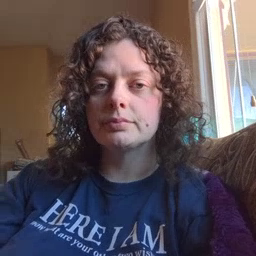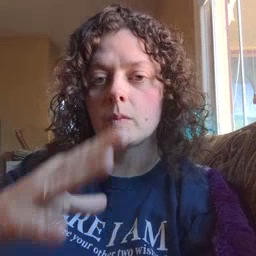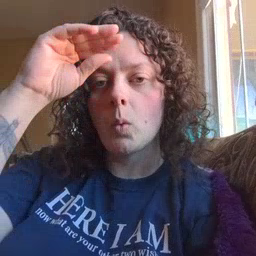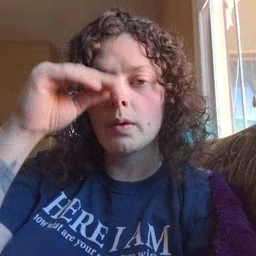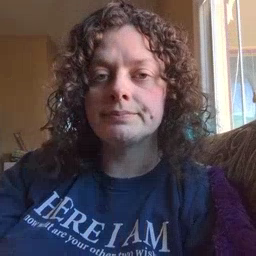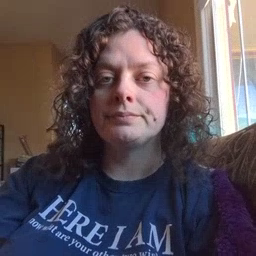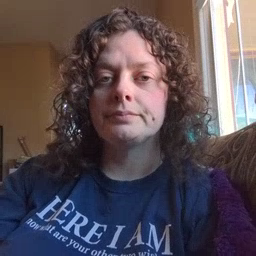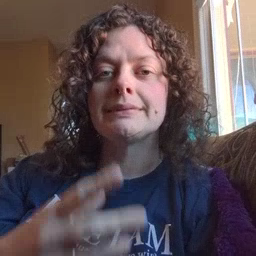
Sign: boy